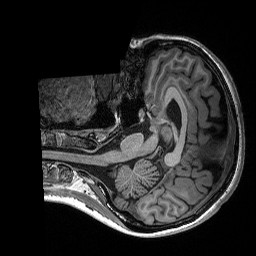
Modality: T1w
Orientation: axial
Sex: female